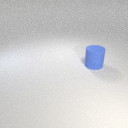
large blue rubber cylinder